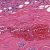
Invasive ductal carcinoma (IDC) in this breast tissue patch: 0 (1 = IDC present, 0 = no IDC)